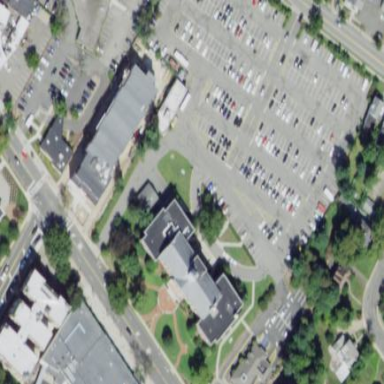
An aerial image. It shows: Town hall building.